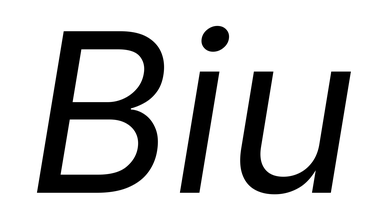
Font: Inter-Italic_Italic